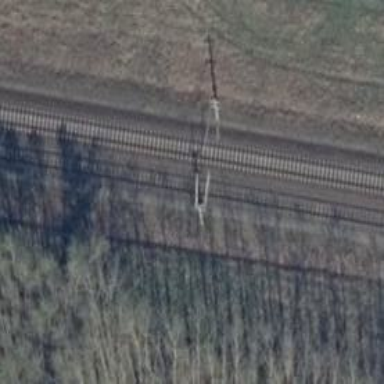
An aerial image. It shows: Railway milestone with catenary mast.